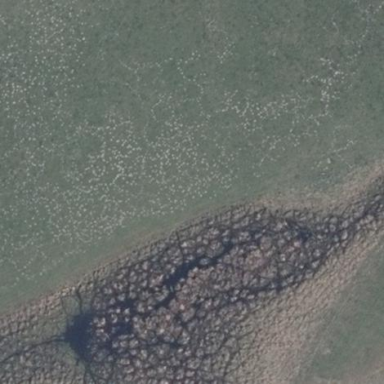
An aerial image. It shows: Wetland area characterized by wet meadow.